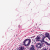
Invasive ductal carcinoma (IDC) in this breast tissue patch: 0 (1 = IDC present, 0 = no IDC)